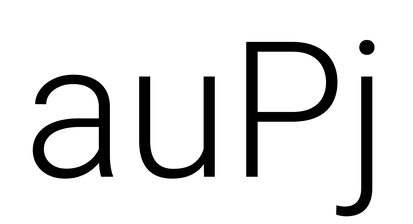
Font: Roboto_Light